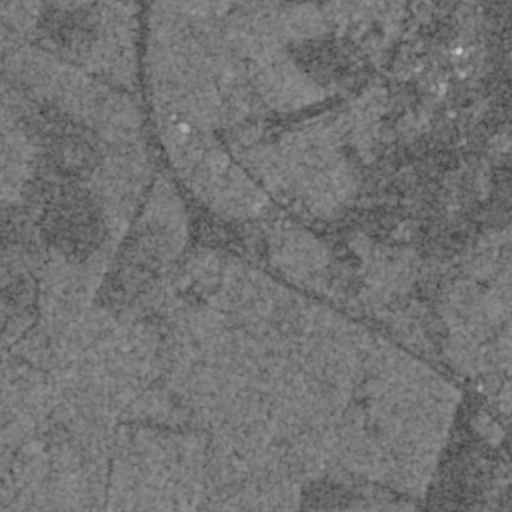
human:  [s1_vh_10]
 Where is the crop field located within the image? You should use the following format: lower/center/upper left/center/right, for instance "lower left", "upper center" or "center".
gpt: The crop field is located in the upper right of the image.
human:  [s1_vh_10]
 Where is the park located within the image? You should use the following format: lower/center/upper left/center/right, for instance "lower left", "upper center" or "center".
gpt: The park is located in the upper center of the image.
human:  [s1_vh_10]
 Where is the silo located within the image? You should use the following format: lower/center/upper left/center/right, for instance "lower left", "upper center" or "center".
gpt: The silo is located in the upper right of the image.
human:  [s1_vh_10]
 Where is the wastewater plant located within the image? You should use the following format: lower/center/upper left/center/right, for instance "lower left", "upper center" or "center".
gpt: The wastewater plant is located in the upper right of the image.
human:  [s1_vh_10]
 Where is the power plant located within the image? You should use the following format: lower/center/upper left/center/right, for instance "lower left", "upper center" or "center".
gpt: There is no power plant in the image.

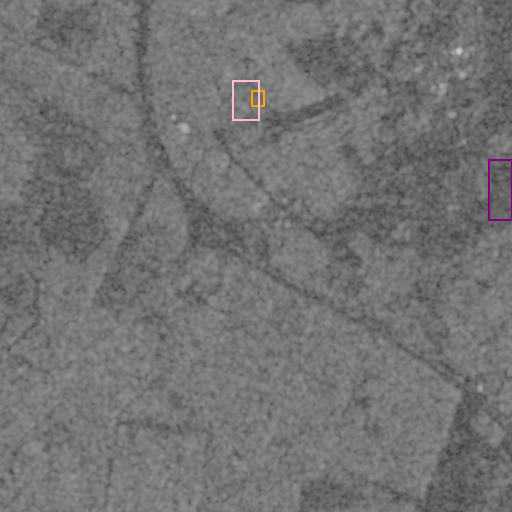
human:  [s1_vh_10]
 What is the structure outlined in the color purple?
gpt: The structure outlined in purple is a crop field.
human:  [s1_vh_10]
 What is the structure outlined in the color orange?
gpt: The structure outlined in orange is a park.
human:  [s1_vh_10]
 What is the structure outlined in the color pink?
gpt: The structure outlined in pink is a parking lot.
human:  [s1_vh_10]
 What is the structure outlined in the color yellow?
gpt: There is no yellow outline.